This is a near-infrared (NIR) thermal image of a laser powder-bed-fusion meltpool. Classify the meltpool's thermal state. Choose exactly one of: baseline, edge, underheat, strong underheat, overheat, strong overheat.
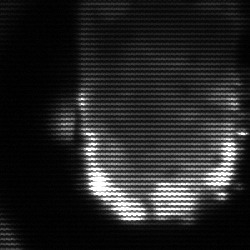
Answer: baseline